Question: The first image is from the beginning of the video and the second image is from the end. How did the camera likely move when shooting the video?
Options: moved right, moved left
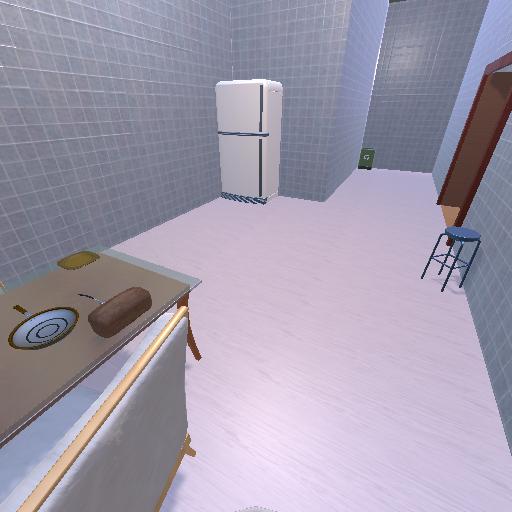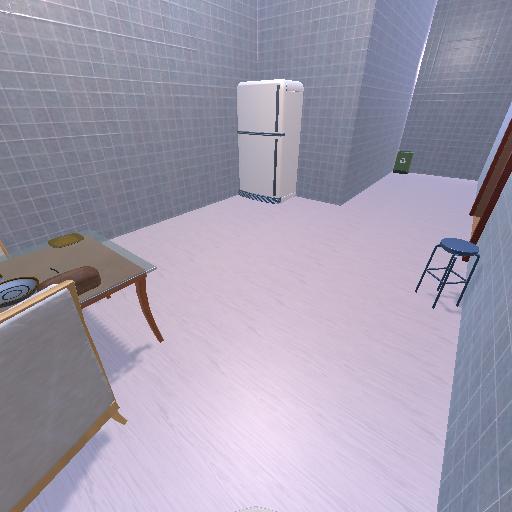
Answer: moved right